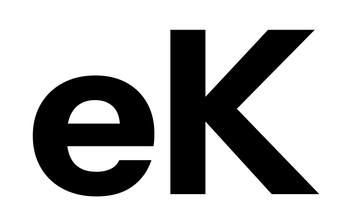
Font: InstrumentSans_Bold